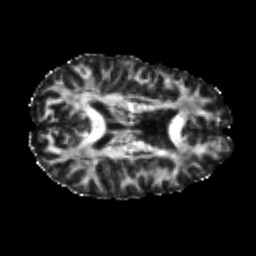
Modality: FA
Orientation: axial
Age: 25
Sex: male
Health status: healthy
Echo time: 0.074 s